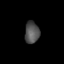
Tissue: skin
Cell type: Others
Senescence score: 0.6855
Nuclear area (px): 312
Mean DAPI intensity: 80.76